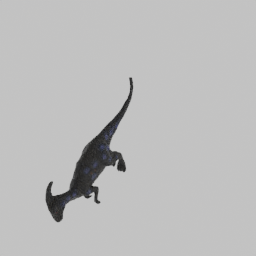
Label: animals